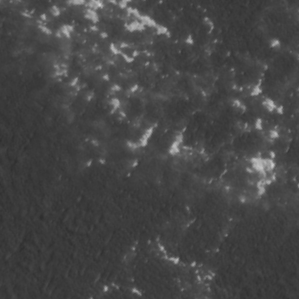
Label: frost